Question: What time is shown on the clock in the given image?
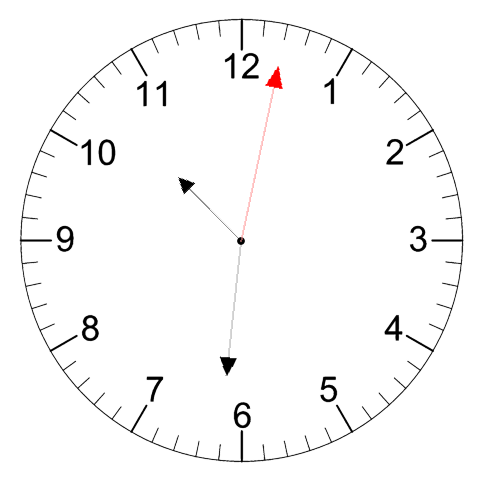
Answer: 10:31:02